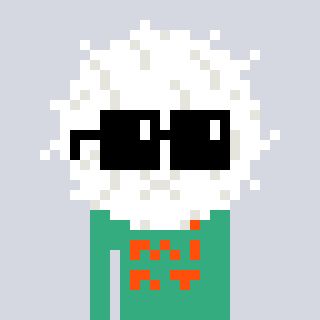
a pixel art character with square black sunglasses, a cottonball-shaped head and a teal-colored body on a cool background